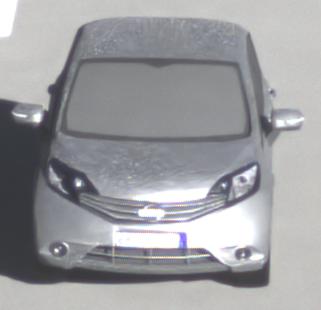
Make: Nissan
Model: Note 1.2
Detailed model: Note (E12) (10/13 - 12/16)
Model produced from: 2013/10
Model produced until: 2015/09
Doors: 5
Color: white
Road condition: dry road
Daytime: sunrise or sunset
Contrast: medium contrast